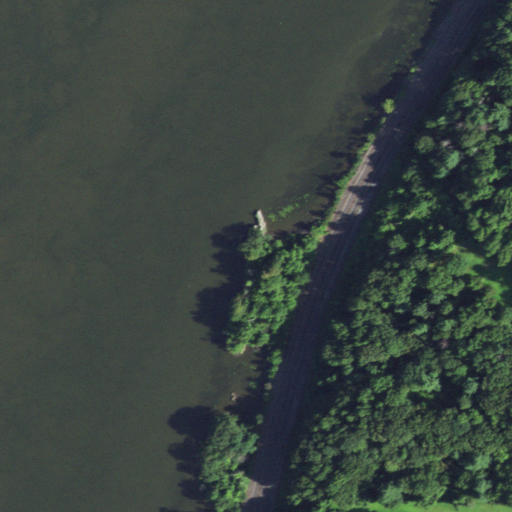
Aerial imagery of cape in New York named Mills Point containing open water, deciduous forest, evergreen forest, barren land, grassland, shrub, and pasture